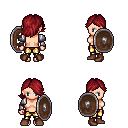
a pixel art fantasy rpg character, female body template, human, light skin, steel arm armor, gold greaves, brunette swoop hairstyle, brown shoes, shield, four views (front, back, left, right), 2x2 character sprite sheet, small pixel art, hard edges, no anti-aliasing